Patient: sex M, age 57
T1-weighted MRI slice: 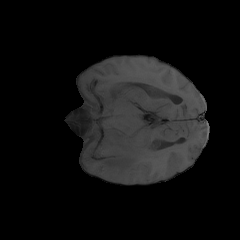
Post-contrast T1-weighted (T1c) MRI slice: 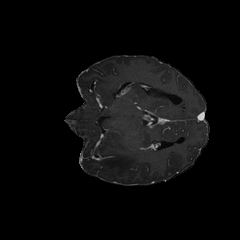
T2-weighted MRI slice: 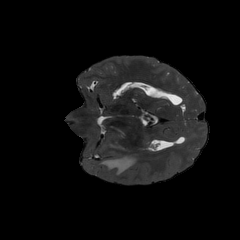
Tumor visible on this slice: yes
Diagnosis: Glioblastoma, IDH-wildtype
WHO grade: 4